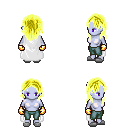
a pixel art fantasy rpg character, female body template, dark elf, purple skin, white cape, teal pants, gold long hairstyle, gold gloves, white slippers, four views (front, back, left, right), 2x2 character sprite sheet, small pixel art, hard edges, no anti-aliasing